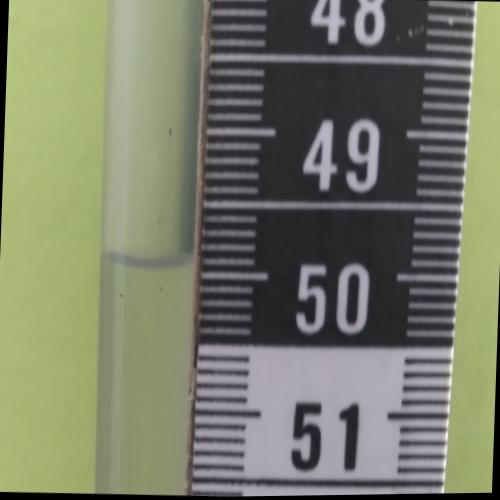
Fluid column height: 49.9 cm